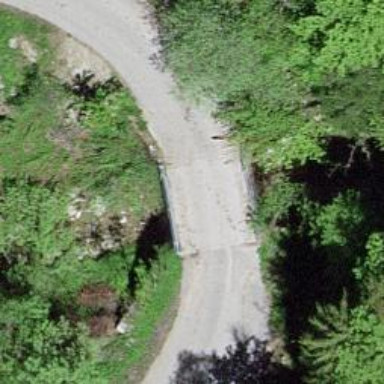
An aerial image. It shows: Unclassified road on bridge.